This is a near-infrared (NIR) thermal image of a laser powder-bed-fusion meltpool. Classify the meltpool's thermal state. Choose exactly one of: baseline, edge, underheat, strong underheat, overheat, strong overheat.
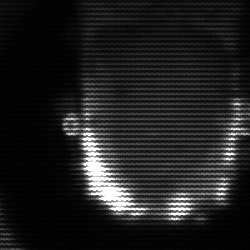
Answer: baseline